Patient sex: M
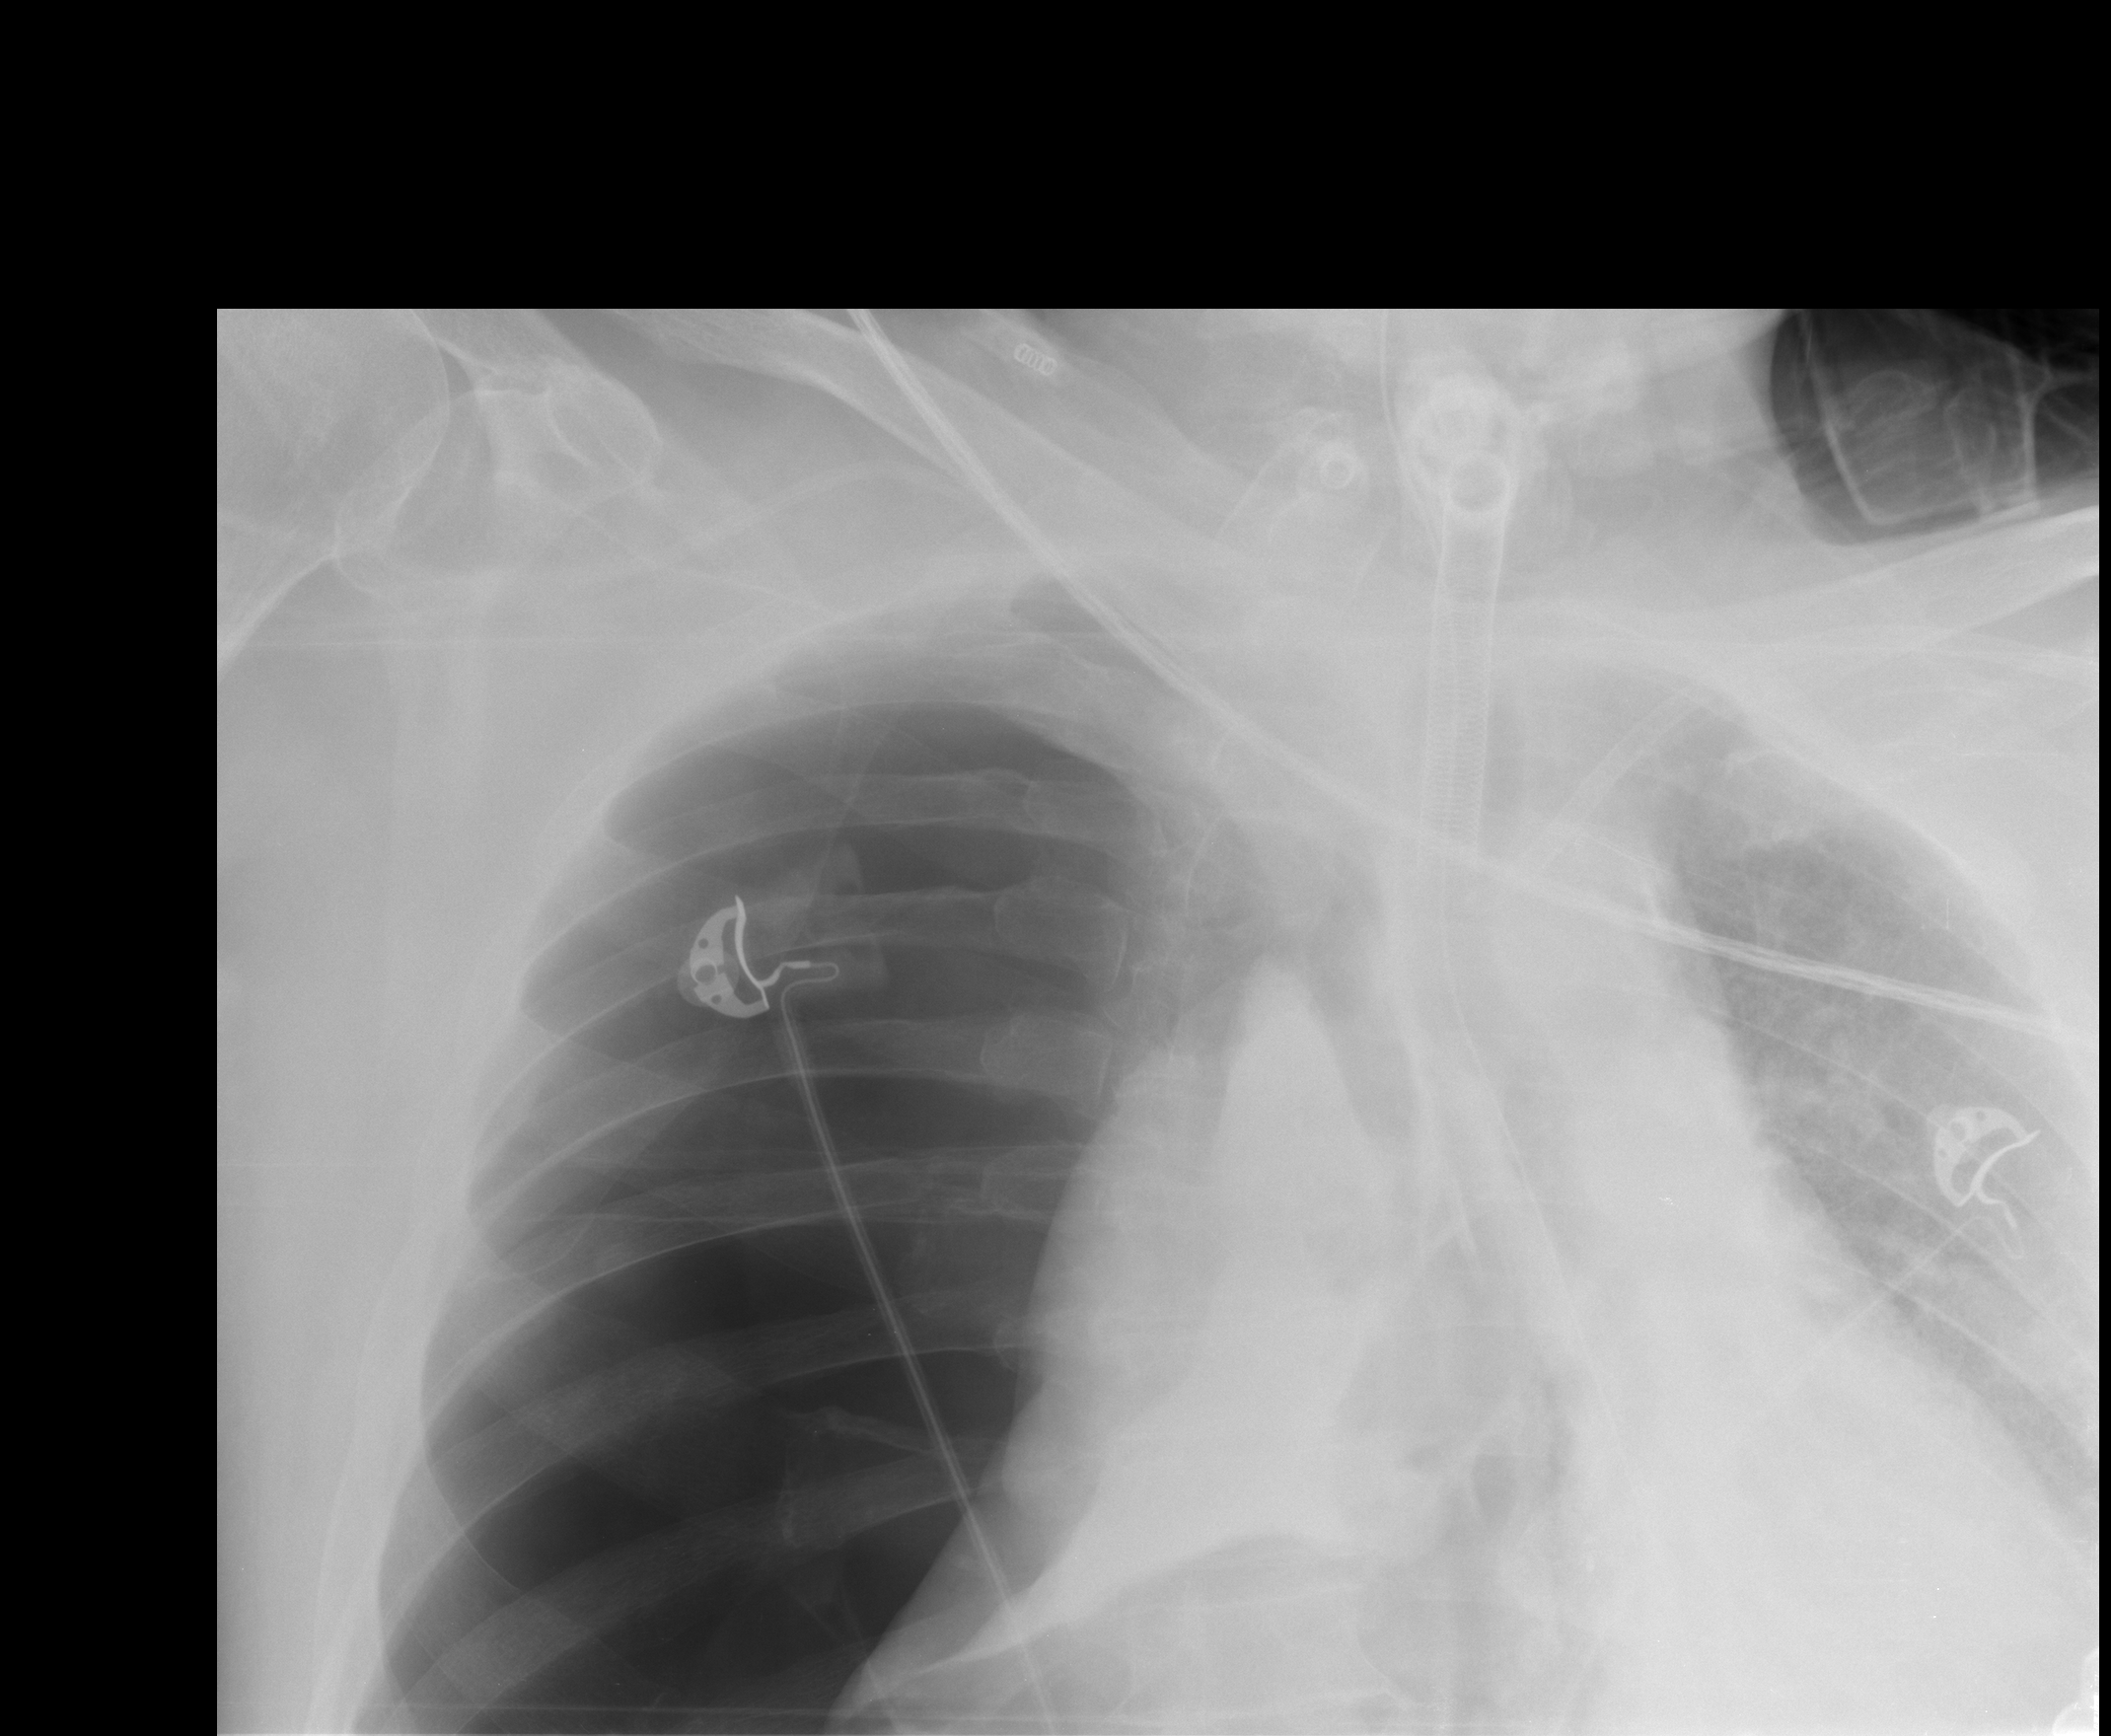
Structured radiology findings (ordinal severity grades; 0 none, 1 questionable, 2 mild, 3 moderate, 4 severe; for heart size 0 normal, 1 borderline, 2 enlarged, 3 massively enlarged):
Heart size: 0
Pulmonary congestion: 2
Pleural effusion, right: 0
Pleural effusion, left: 0
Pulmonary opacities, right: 3
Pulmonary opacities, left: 3
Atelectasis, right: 3
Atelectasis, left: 3